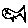
Label: fish